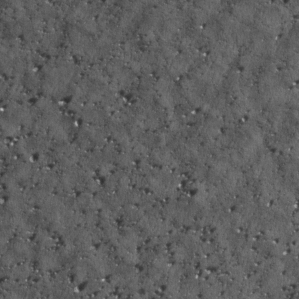
Label: non_frost